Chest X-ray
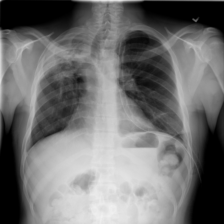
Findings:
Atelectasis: positive
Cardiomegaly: negative
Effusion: negative
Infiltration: negative
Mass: negative
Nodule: negative
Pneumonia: negative
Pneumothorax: negative
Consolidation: positive
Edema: negative
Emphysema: negative
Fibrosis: negative
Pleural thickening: negative
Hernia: negative